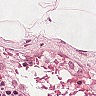
Metastatic tissue present: no